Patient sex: M
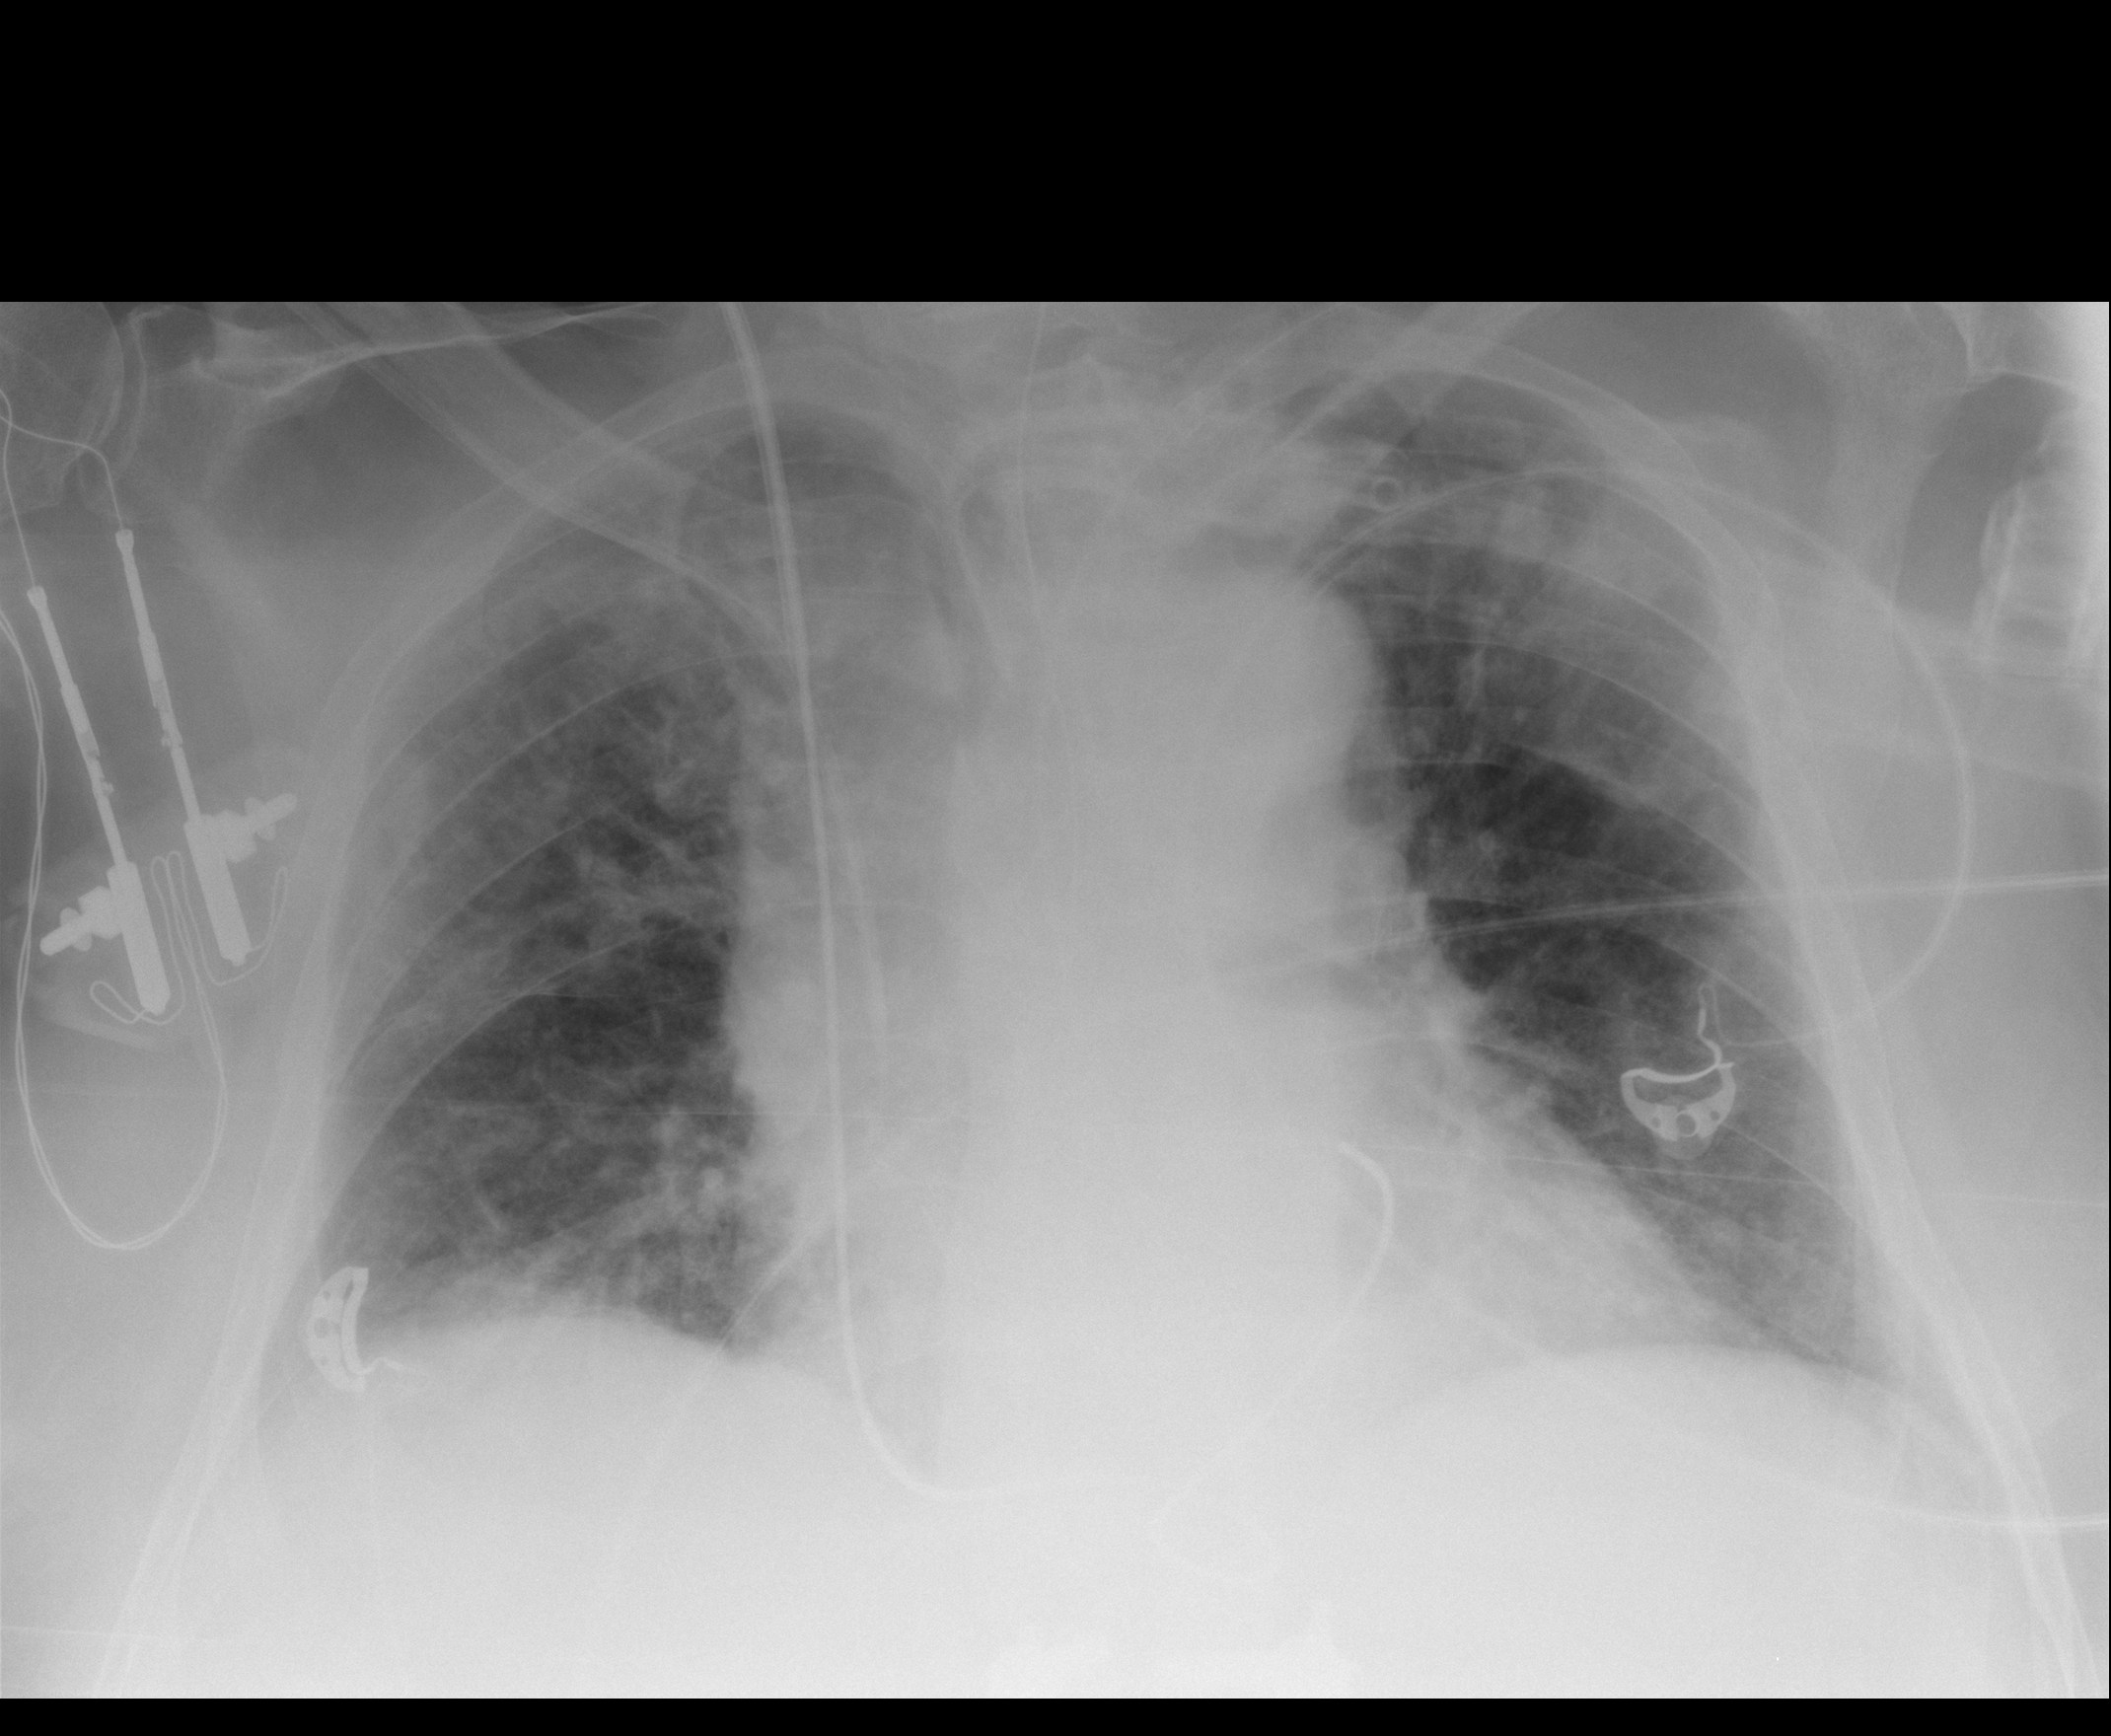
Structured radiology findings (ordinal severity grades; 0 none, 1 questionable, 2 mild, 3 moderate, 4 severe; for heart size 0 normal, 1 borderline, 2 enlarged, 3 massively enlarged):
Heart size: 2
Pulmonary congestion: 3
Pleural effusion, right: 1
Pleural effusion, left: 1
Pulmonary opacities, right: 2
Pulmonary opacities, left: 2
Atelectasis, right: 2
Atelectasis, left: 1